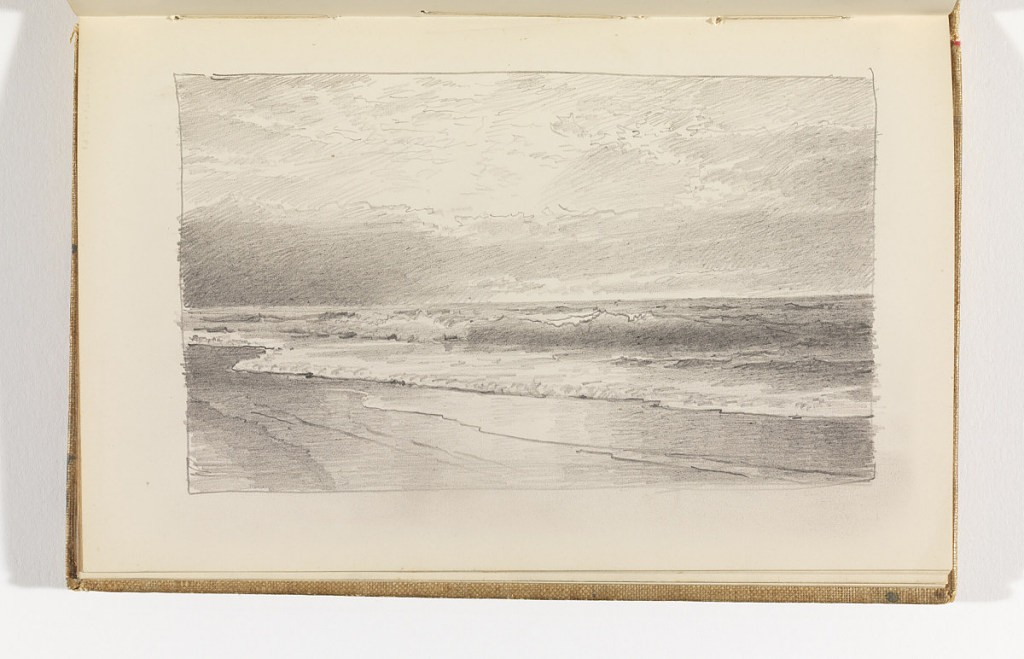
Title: Serene View of Ocean and Beach
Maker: William Trost Richards, American, 1833–1905
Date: after 1878
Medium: Graphite on cream wove paper
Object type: Sketchbook folio
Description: View from beach of waves breaking on shore.